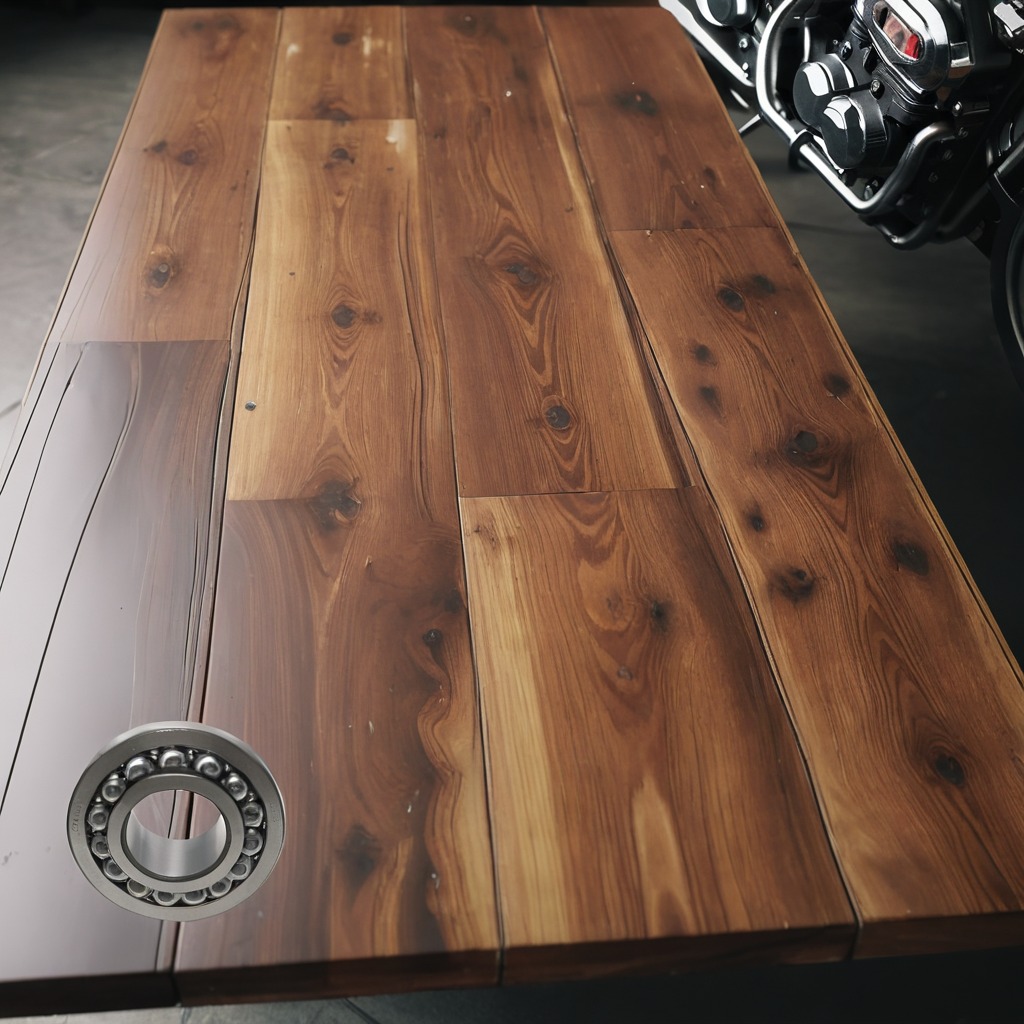
A metal ball bearing is lying on an oil-spilled wooden table in a vintage motorcycle garage.